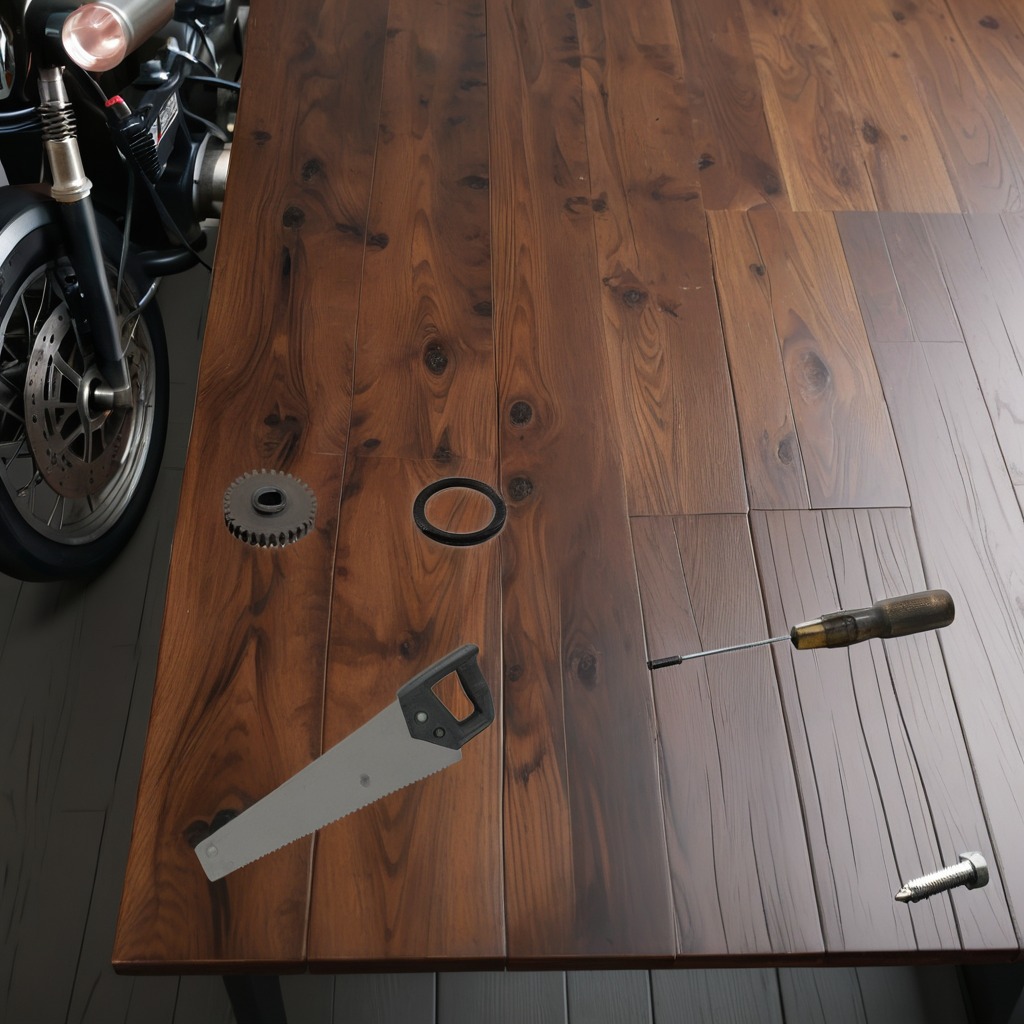
A rubber Oring, a steel gear with teeth, a metal machine screw, a handheld metal saw, and a screwdriver are lying on the wooden table in the vintage motorcycle garage.